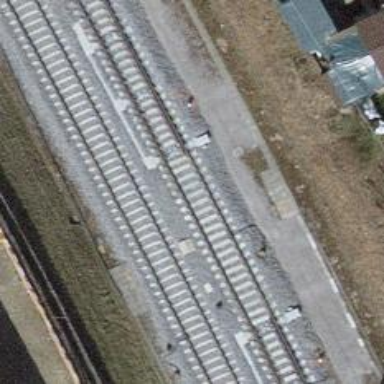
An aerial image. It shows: Railway switch.